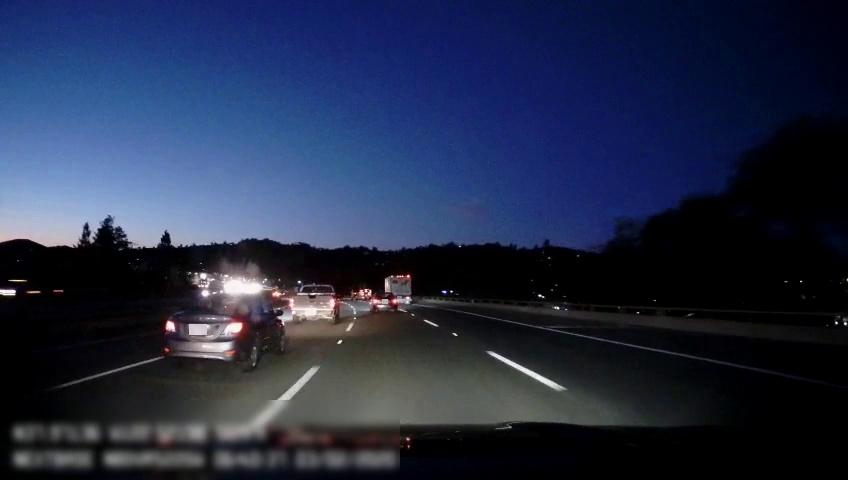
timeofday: Night
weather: Other
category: Drivable Space
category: Vehicles | Car
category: Vehicles | Truck
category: Vehicles | Car
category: Vehicles | Truck
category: Vehicles | Truck
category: Vehicles | Truck
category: Vehicles | Car
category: Lanes | Alternate Lane
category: Lanes | Alternate Lane
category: Lanes | Current Lane
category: Lanes | Current Lane
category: Lanes | Alternate Lane